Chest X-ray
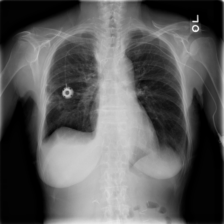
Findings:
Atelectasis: negative
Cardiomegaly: negative
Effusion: negative
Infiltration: negative
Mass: negative
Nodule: negative
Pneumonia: negative
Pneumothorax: negative
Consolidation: negative
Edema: negative
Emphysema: negative
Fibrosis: negative
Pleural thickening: negative
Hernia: negative